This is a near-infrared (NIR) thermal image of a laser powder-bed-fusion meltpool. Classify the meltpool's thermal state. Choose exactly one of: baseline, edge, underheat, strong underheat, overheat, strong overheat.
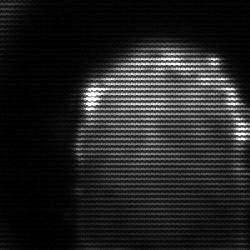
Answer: baseline